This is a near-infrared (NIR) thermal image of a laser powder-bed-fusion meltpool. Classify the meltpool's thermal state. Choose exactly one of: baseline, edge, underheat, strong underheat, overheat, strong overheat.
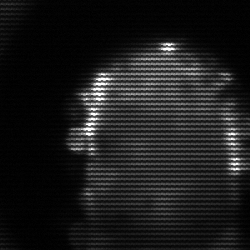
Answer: baseline